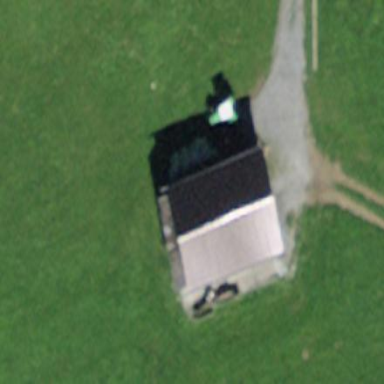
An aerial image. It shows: Barn.